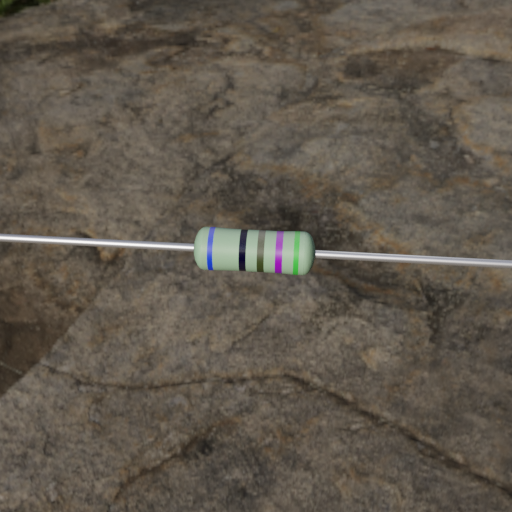
Resistor colour bands (in order): blue, black, black, violet, green